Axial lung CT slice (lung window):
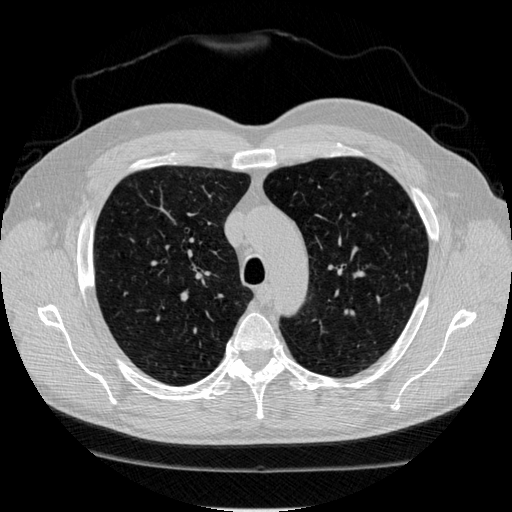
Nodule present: no